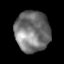
Tissue: lung
Cell type: Others
Senescence score: 0.2291
Nuclear area (px): 1396
Mean DAPI intensity: 116.574